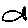
Label: fish